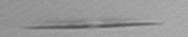
Label: pennate_Pseudo-nitzschia